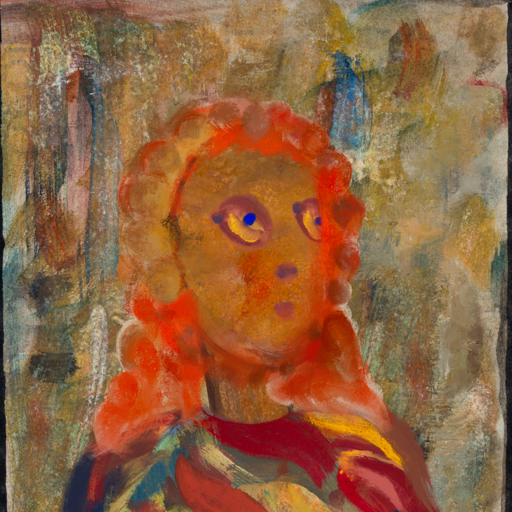
Background: Pipe, Head And Neck Side: Pipe, Face Side: Mother_And_Son_Son, Bust: Mother_And_Son_Son, Hair Side: Rupkatha, Head Accessory: Blank, Second Necklace: Blank, Necklace: Blank, Baby: Blank